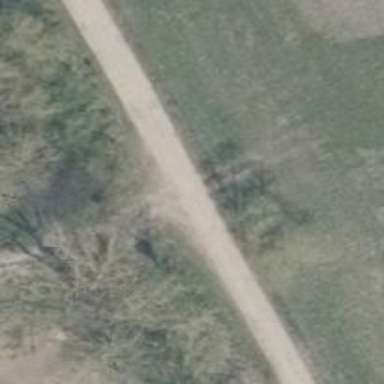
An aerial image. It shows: Unclassified road with grade 1 track type.